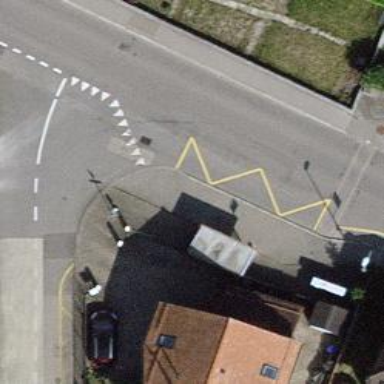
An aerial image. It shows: Bus stop with shelter. It is platform for public transport.